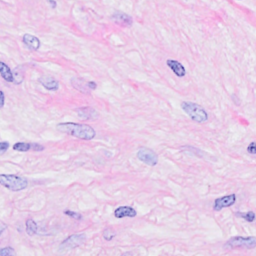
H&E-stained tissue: Breast